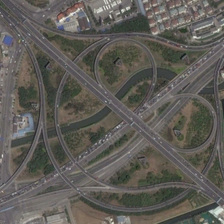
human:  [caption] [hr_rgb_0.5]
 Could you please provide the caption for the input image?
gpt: many buildings and green trees are near a viaduct on a river .

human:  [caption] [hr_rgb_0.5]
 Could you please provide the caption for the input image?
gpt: many buildings and green trees are near a viaduct on a river .

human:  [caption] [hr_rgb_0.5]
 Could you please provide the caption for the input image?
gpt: many buildings and green trees are near a viaduct on a river .

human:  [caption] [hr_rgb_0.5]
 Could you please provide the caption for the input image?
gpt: many buildings and green trees are near a viaduct on a river .

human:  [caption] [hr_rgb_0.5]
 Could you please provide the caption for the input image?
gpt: many buildings and green trees are near a viaduct on a river .